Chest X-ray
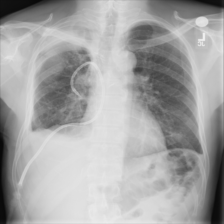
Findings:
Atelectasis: negative
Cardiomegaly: negative
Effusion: positive
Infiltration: negative
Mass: negative
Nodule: negative
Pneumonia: negative
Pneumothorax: negative
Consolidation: negative
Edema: negative
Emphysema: negative
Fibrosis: negative
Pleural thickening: negative
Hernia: negative